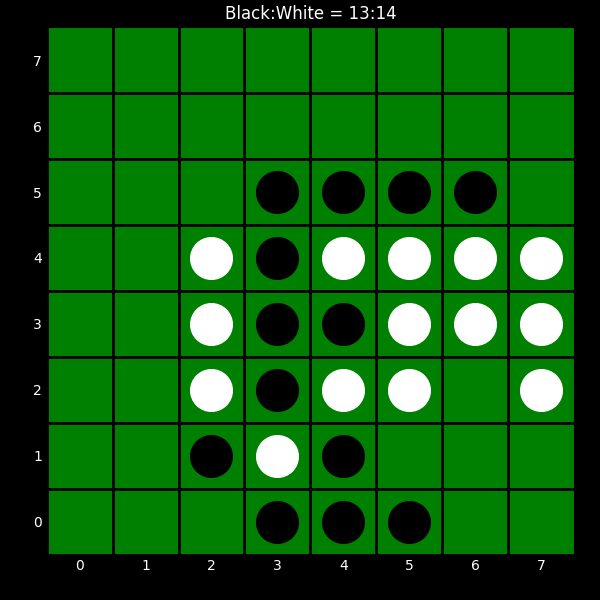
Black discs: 13
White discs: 14